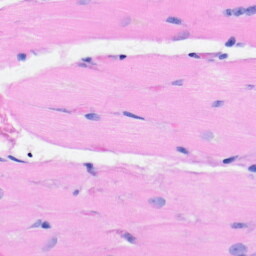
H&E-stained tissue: Heart